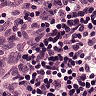
Metastatic tissue present: no